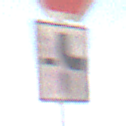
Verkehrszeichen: VerlaufVorfahrtsstrasse4
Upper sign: Stop
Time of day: Midday
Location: Outdoor (Nature)
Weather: Clear
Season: NotSpecified
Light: Natural